Question: <URL>[
I want to update two variables inside object that I have initialized as CurrentItems :{ name,url} when onChange method is trigerred so what is happening is like it only updates the second most variable in the object and when I am consoling I can see changes in both the variables of this object but state is not updated for both
I have given the code aslo
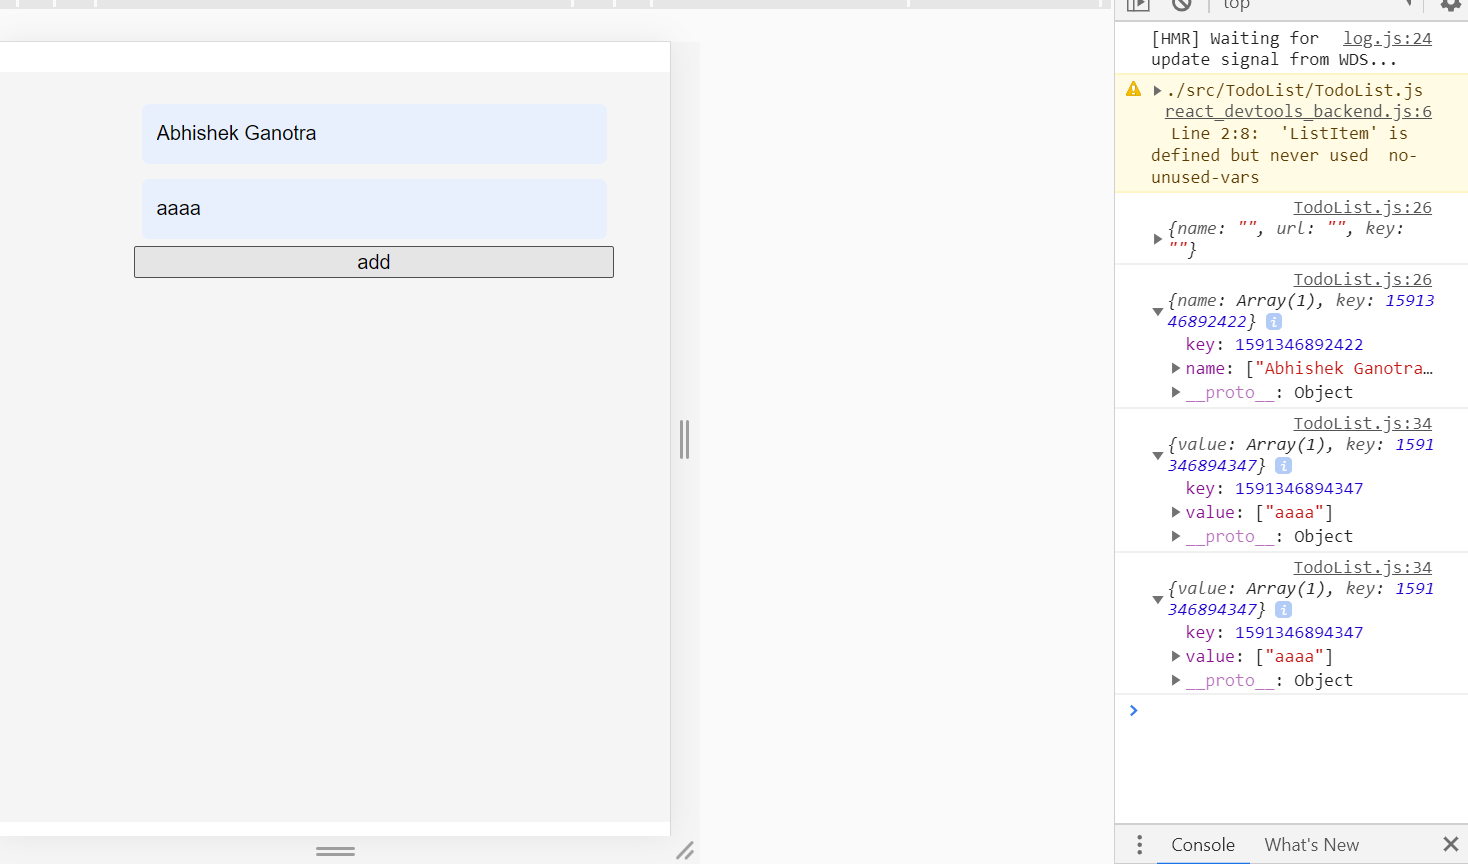
Answer: The reason you are receiving only one value is that we are creating a new object on Change. Try something like below :
'''
handleInput = e => {
let { currentItems } = this.state;
currentItems.key = Date.now();
currentItems[e.target.name] = e.target.value
this.setState({
currentItems
});
};
'''
If we are writing directly object in the set state it will create a new object and the previous one is lost